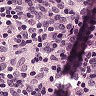
Metastatic tissue present: no